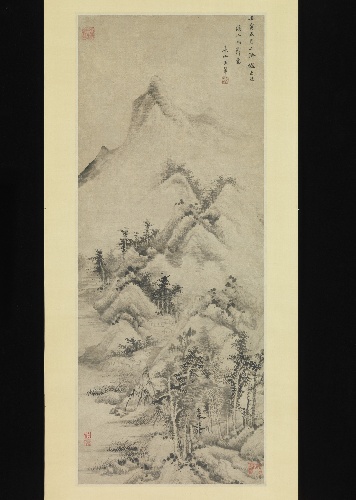
Title: 清　王翬　溪山雨霽圖　軸|Clearing after Rain over Streams and Mountains
Artist: Wang Hui
Artist bio: Chinese, 1632–1717
Date: dated 1662
Object type: Hanging scroll
Classification: Paintings
Medium: Hanging scroll; ink on paper
Culture: China
Period: Qing dynasty (1644–1911)
Dimensions: Image: 44 7/8 × 17 7/8 in. (114 × 45.4 cm)
Overall with mounting: 8 ft. 7 1/2 in.  × 24 1/4 in. (262.9 × 61.6 cm)
Overall with knobs: 8 ft. 7 1/2 in. × 27 1/2 in. (262.9 × 69.9 cm)
Department: Asian Art
Credit line: Bequest of John M. Crawford Jr., 1988
Accession year: 1989
Repository: Metropolitan Museum of Art, New York, NY
Tags: Mountains|Trees